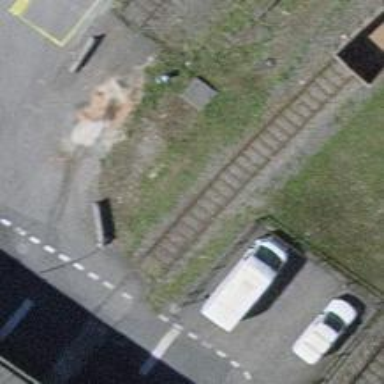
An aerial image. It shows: Single railway spur track.